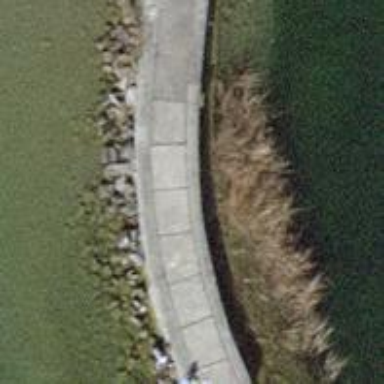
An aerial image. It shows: Paved footway with embankment.